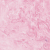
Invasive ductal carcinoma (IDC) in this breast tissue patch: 0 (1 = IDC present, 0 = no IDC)